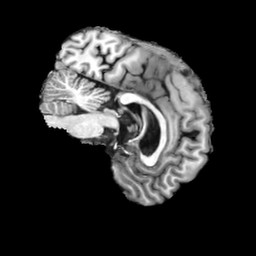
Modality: T1w
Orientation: sagittal
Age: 60
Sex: male
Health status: ill